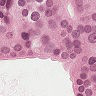
Metastatic tissue present: yes